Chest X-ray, PA view. Patient: 48 years old, sex F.
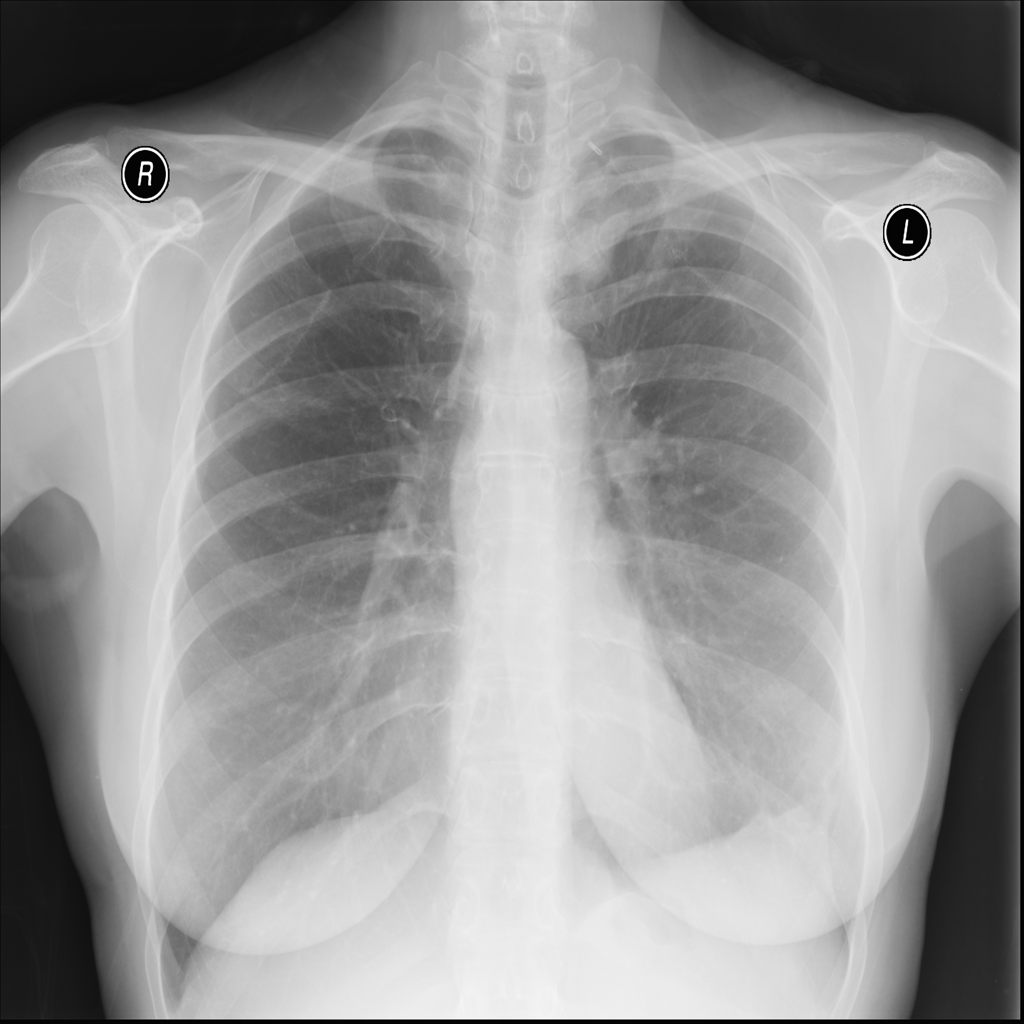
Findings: No Finding